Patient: sex M, age 65
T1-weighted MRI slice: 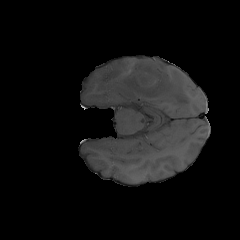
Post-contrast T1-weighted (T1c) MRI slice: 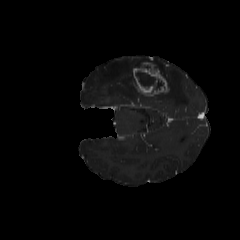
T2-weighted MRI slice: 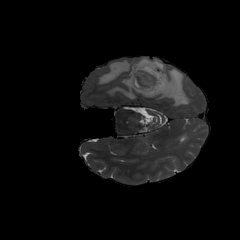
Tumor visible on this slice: yes
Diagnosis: Glioblastoma, IDH-wildtype
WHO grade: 4